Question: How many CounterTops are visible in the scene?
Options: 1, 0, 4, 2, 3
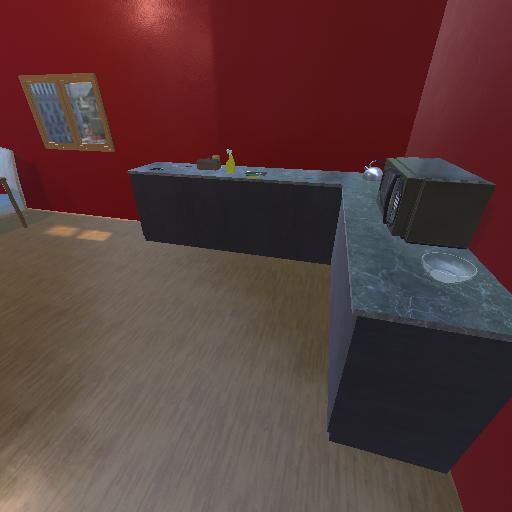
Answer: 1